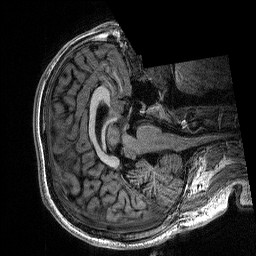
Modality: T1w
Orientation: axial
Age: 30
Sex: male
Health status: healthy
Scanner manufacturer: siemens
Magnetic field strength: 1.5 T
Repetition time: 2.73 s
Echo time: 0.00357 s